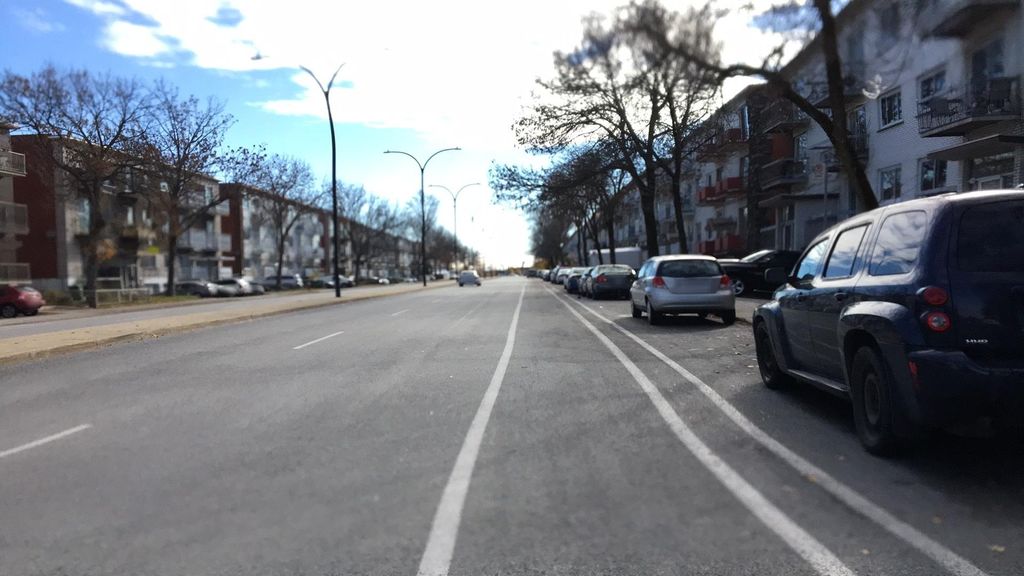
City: montreal